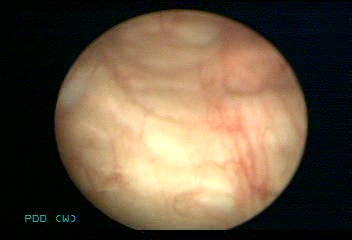
Modality: WLC
Class: Normal mucosa
Bladder cancer association: No